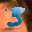
Label: 3